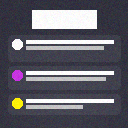
Screen state: on